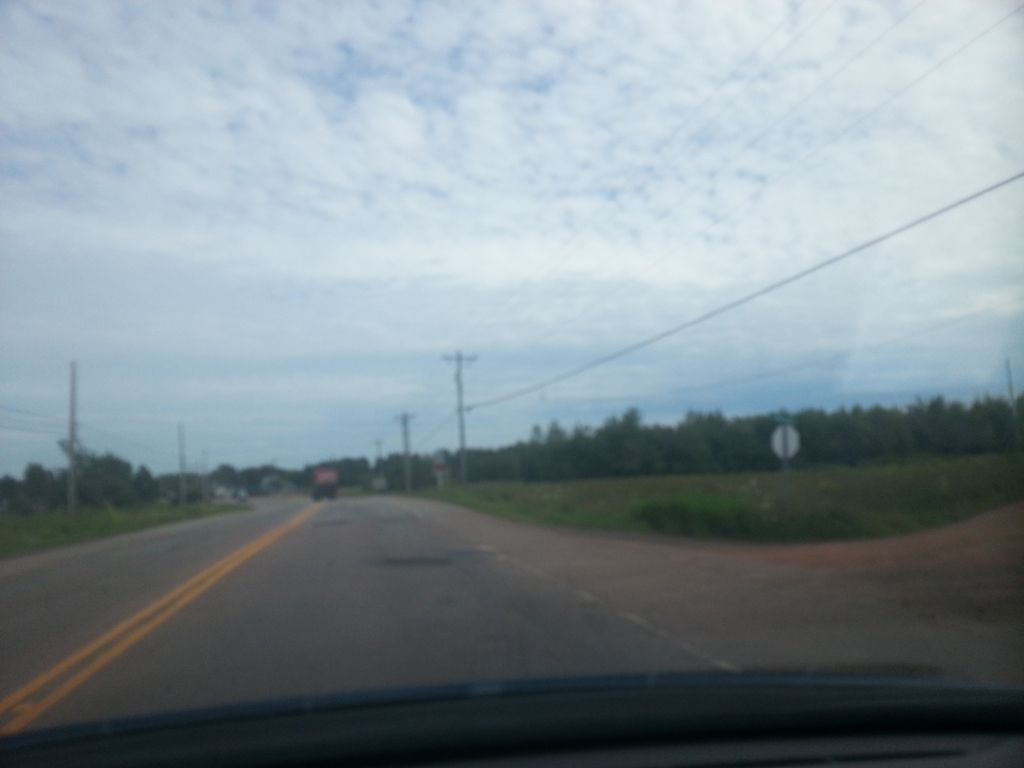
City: charlottetown